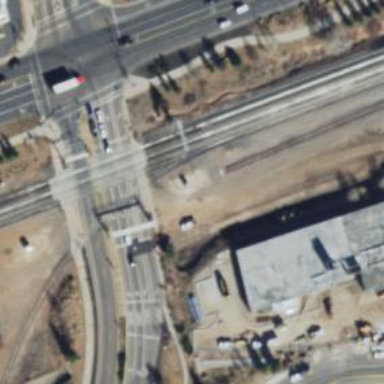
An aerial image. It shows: Crossing for the railway.